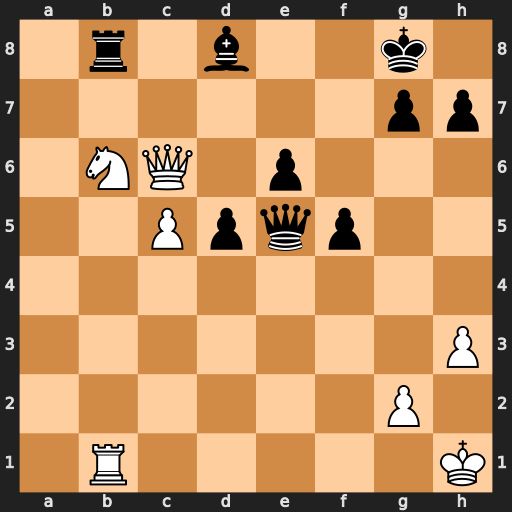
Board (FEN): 1r1b2k1/6pp/1NQ1p3/2Ppqp2/8/7P/6P1/1R5K
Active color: w
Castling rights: -
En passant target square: -
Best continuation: Qe8#